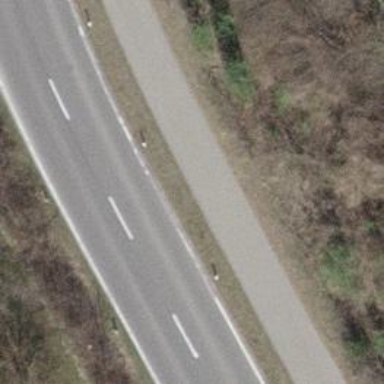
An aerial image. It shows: Tertiary road with asphalt surface. There is separate sidewalk along the road.